Brain MRI study timepoint: early_postop
T1CE (contrast-enhanced T1) slice:
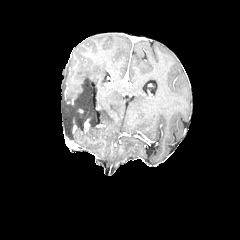
T2-FLAIR slice:
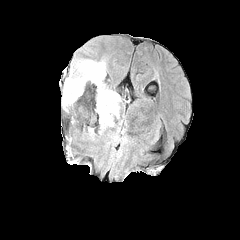